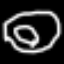
Label: donut